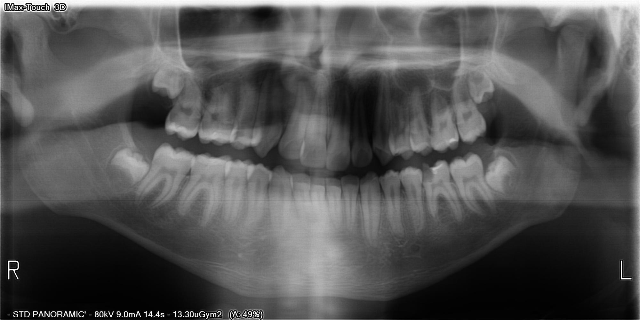
adult